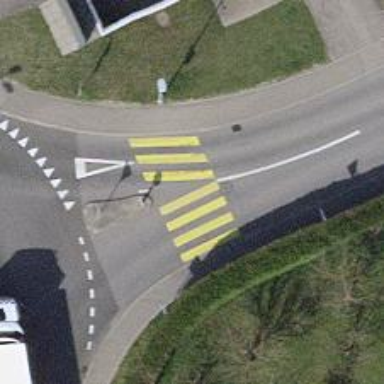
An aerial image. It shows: Uncontrolled zebra crossing with markings on the road.